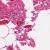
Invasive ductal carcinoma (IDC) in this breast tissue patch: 0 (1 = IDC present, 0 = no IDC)